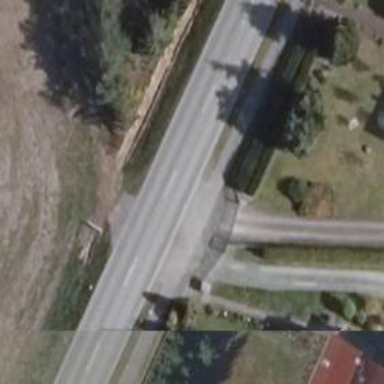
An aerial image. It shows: Asphalt road classified as primary highway.